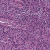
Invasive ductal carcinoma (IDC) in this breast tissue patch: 1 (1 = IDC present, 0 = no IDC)